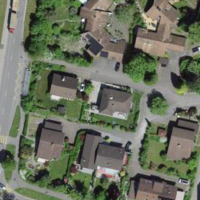
EUNIS habitat code: 55
Species observed at this site:
Corylus avellana
Buxus sempervirens